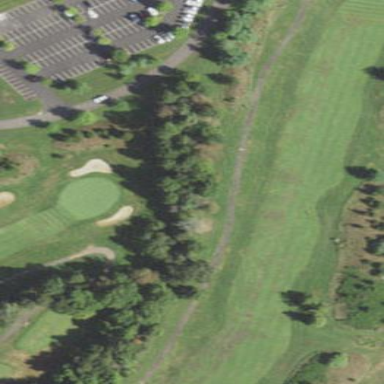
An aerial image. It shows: Area with grass used as rough in golf course.